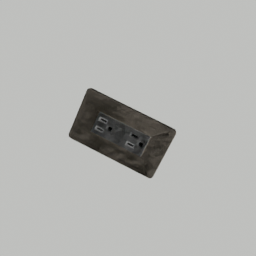
Label: appliances